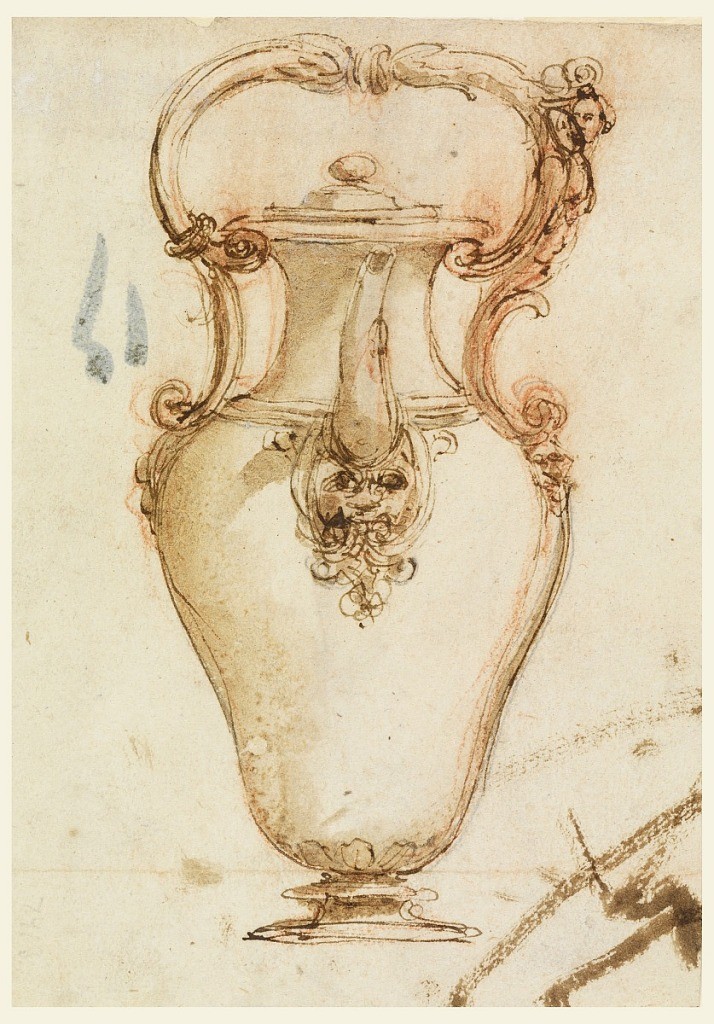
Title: Design for a Ewer with Spout and Loop Handle
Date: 1600–1650
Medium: Graphite, red crayon, pen and ink, brush and gray-brown watercolor on laid paper
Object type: Drawing
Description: Seen from the front, with loop having a horizontal direction. A mask below the spout. The alternative suggestions refer to the loop and have or omit a female gaine and suggest different kinds of scrolls. Verso: shows geometrical figures with explanations in pen.